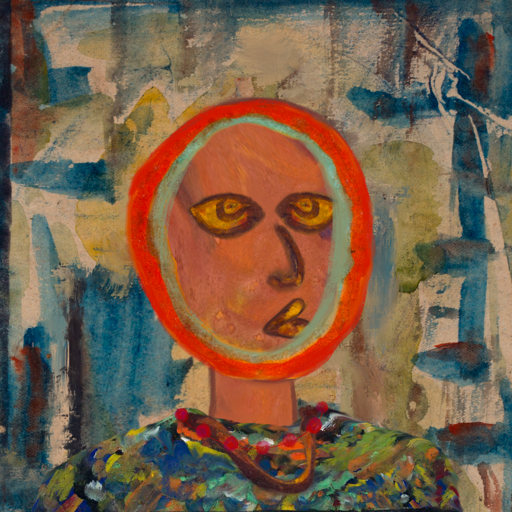
Background: Orphan, Head And Neck Side: Mother_And_Son_Son, Face Side: Comrade, Bust: An_Impression, Hair Side: Sisters, Head Accessory: Blank, Second Necklace: Comrade, Necklace: Irani_3, Baby: Blank